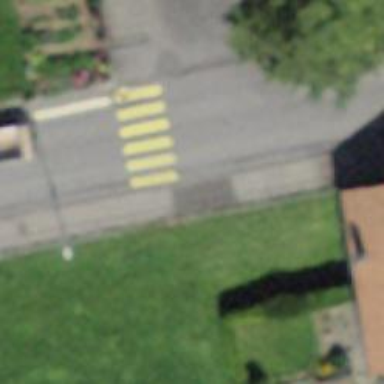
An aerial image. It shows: Uncontrolled zebra crossing on the road.